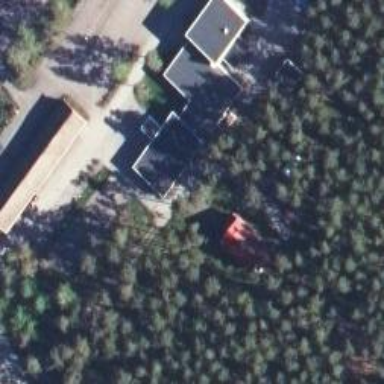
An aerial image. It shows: Service building.